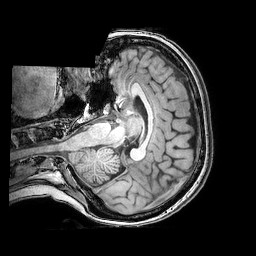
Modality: T1w
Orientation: axial
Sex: female
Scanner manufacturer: philips
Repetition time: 0.008145 s
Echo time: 0.00375 s